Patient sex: F
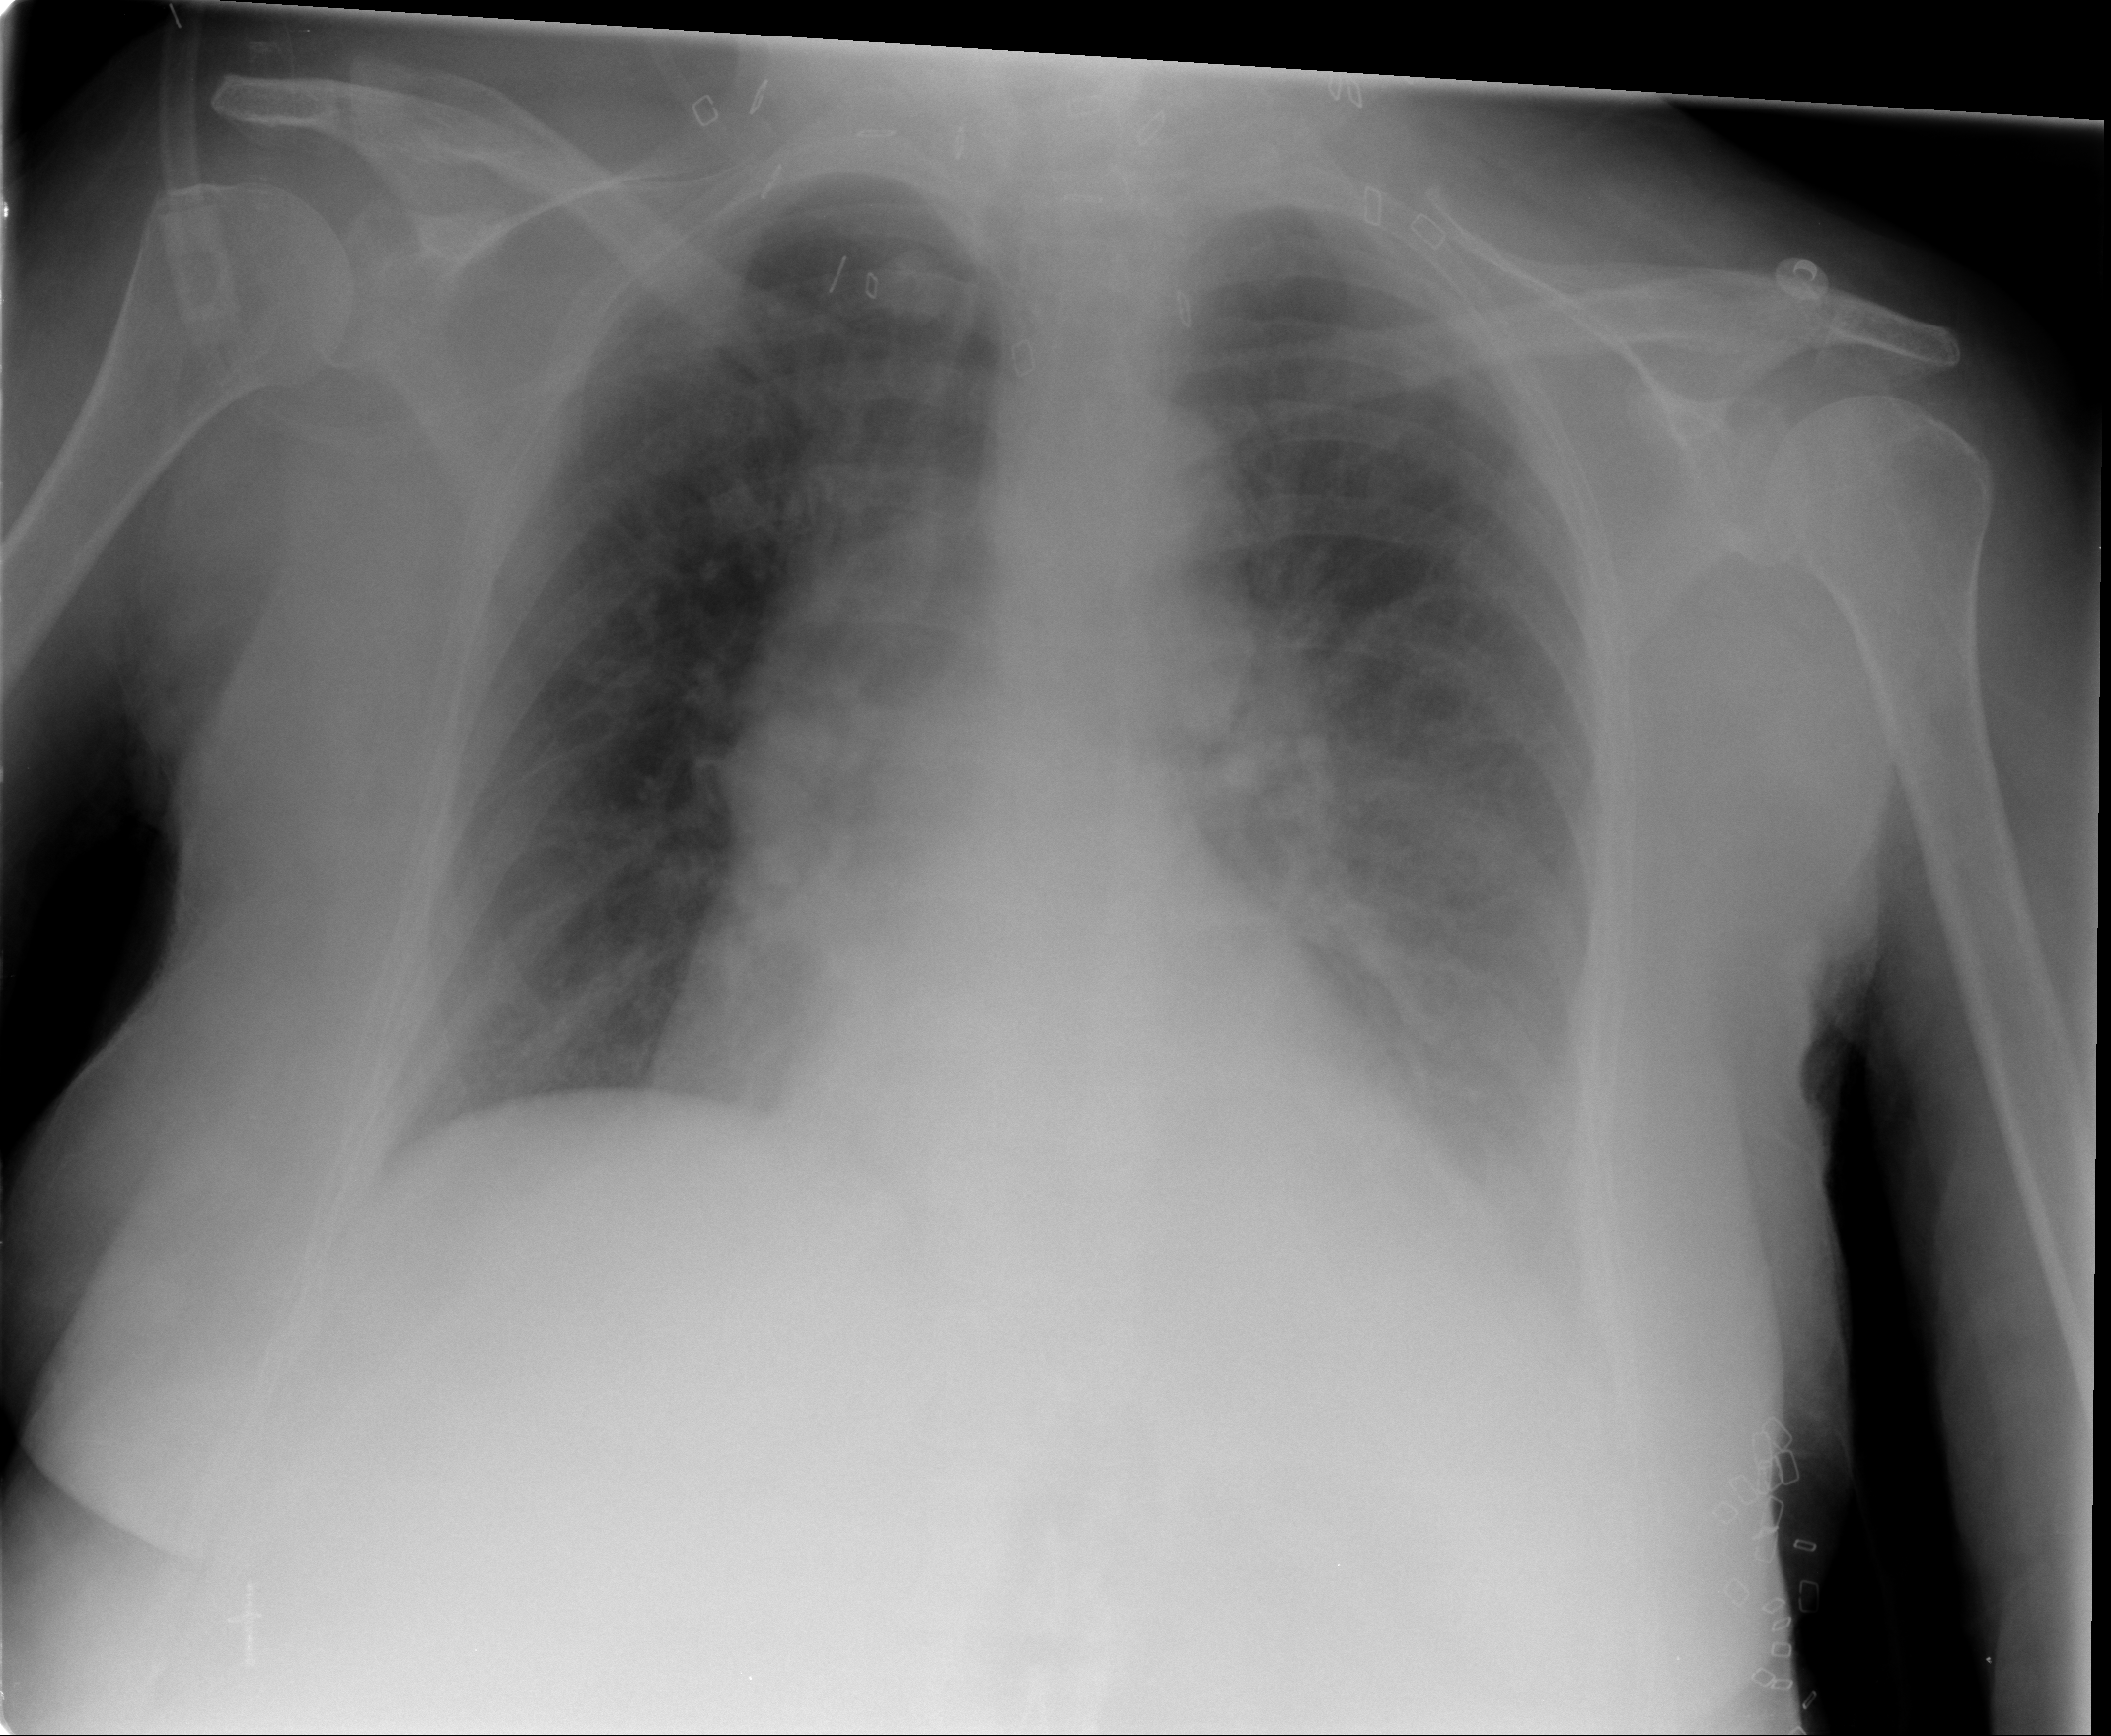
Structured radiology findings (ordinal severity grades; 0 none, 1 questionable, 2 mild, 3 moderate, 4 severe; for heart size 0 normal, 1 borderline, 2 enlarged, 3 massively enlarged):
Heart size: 2
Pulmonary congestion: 2
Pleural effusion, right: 0
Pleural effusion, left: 2
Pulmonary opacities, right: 0
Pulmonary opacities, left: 2
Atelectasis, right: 0
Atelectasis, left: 2